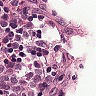
Metastatic tissue present: yes